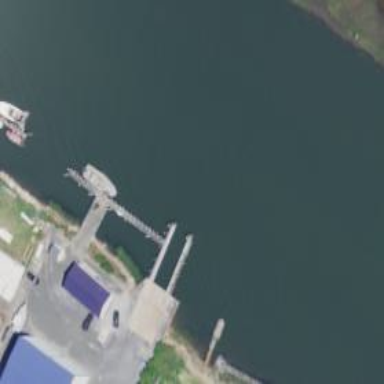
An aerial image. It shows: Pier used as boat lift along the waterway.